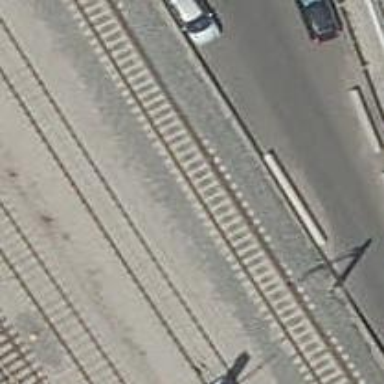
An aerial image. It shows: Rail yard with electrified contact lines for the trains.